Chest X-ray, AP view. Patient: 54 years old, sex M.
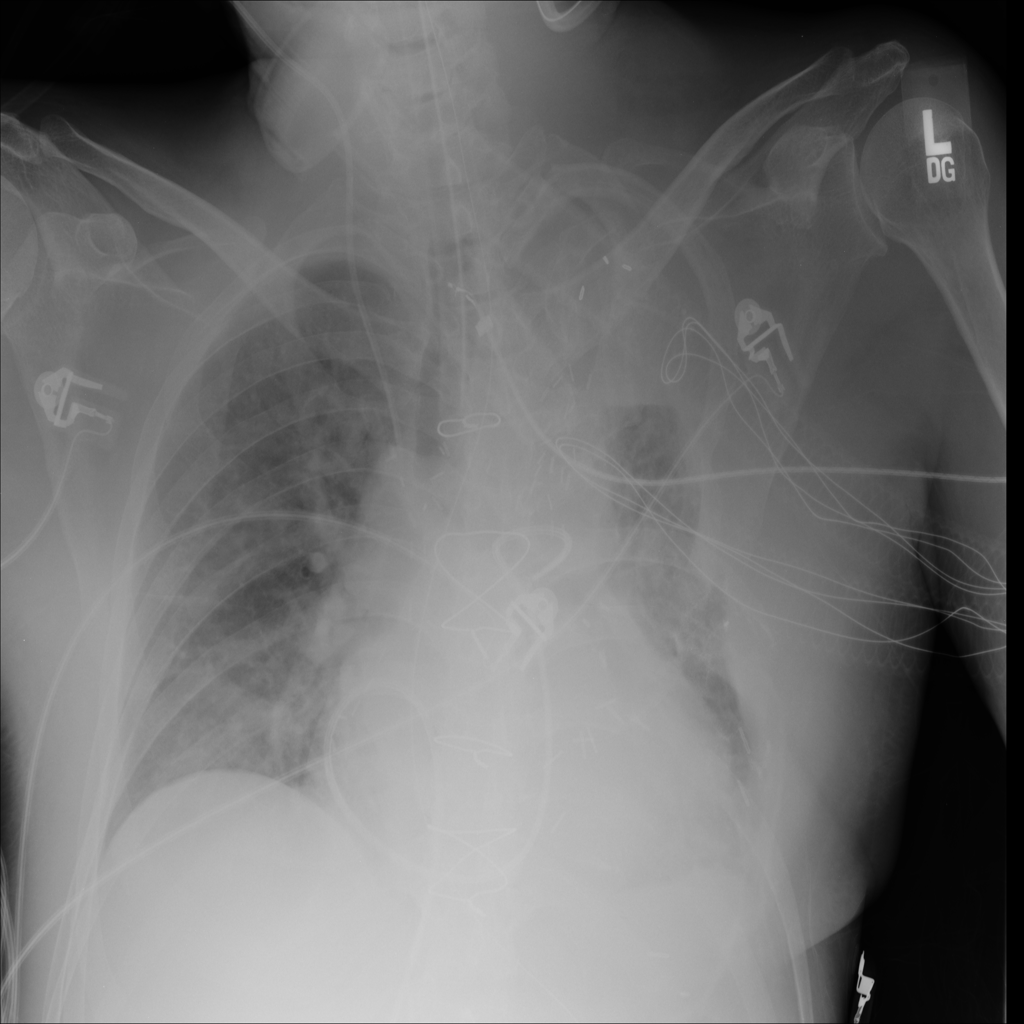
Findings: Cardiomegaly